Platform: macOS
Application: Chrome
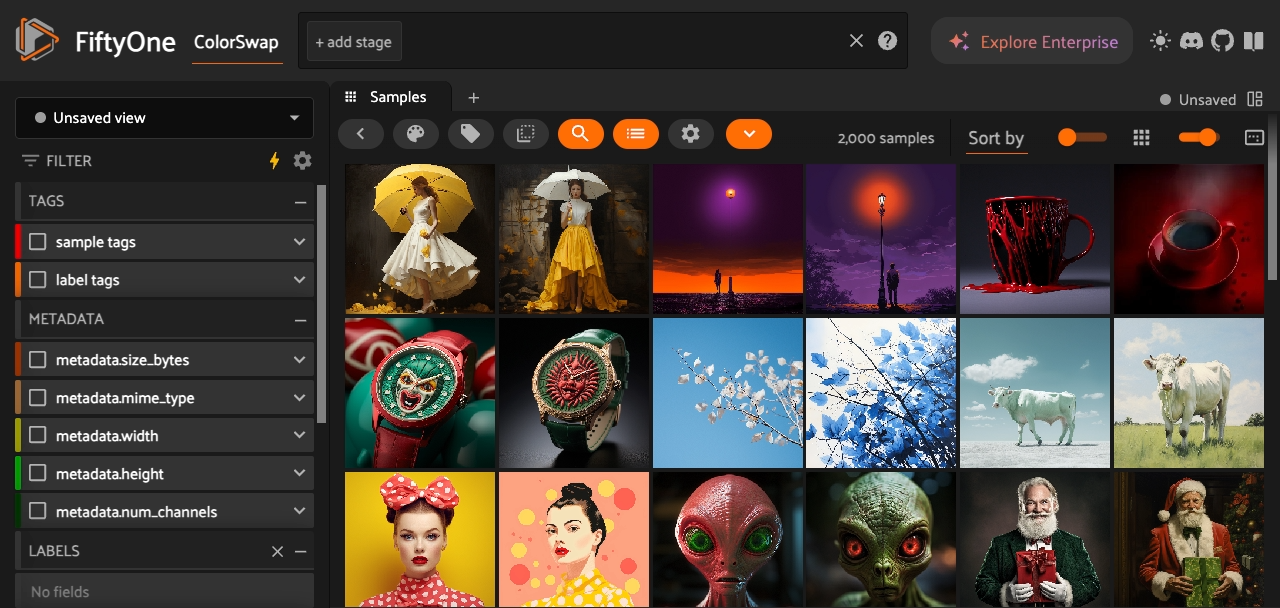
task_description: Reset spacing between samples in the samples panel
action_type: click
element_info: Icon
steps_since_start: 1